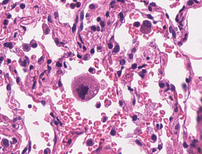
Tumor epithelial tissue: no
Tumor-associated stroma tissue: no
Normal tissue: yes